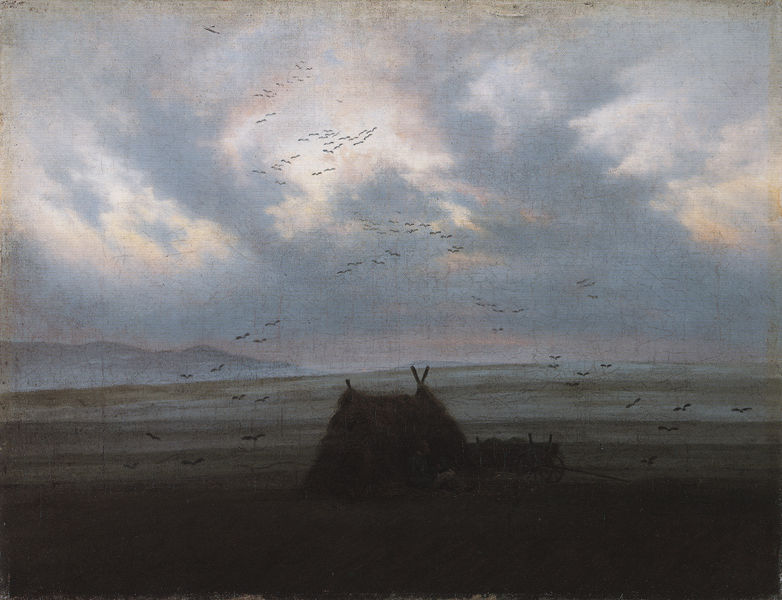
Titel: Nebelschwaden
Künstler: Caspar David Friedrich
Standort: Hamburg
Institution: Kunsthalle
Schlagwörter: berg, blau, dunkel, gemälde, gewitter, himmel, mann, meer, schatten, vogel, wasser, weiß, wolken, landschaft, sand, sitzen, abend, braun, grau, hell, hintergrund, licht, nacht, schwarz, stroh, dach, haus, wiese, wolke, malerei, mensch, weit, dämmerung, ebene, einsamkeit, feld, ferne, horizont, hügel, kalt, morgen, natur, schilf, sonnenaufgang, vögel, weite, wind, einsam, flach, hütte, sonne, boden, land, sitzend, rosa, schön, fliegen, karren, räder, vogelschwarm, strand, düster, abends, heu, berge, farben, gebirge, leer, leere, giebel, dunst, nebel, sonnenuntergang, kahl, rast, holzkarren, karre, rad, wagen, wagenrad, stille, friedrich, romantik, möwen, sturm, blue, oil, people, red, white, black, dark, empty, gray, green, grey, painting, sitting, monet, sitzt, oil painting, pink, brown, stimmung, wooden, steppe, bauer, ebbe, stangen, durchblick, strohdach, schwarm, deichsel, wood, sad, lanschaft, cloud, clouds, man, sky, wanderer, building, field, hill, hills, house, landscape, mountain, mountains, nature, sea, see, shore, water, distance, horizon, roof, sun, kühl, frühstück, balu, schlitten, snow, winter, autumn, evening, grass, light, dusk, dwelling, night, drawing, hillside, shadow, realism, animals, bird, birds, flying, romantic, romanticism, krähen, zugvögel, fall, morgenröte, ice, wings, beach, cloudy, scene, zelt, heuwagen, person, lager, fledermaus, wolkenhimmel, cart, watercolor, art, ground, artist, meereslandschaft, hut, animal, foreground, cabin, carriage, farm, home, plains, shack, wagon, cottage, chariot, calm, figure, windschutz, dunes, seaside, tent, fields, sunset, stripes, resting, shade, fishing, garbe, desert, dawn, sunrise, flock, working, bank, jurte, fog, structure, mist, marsh, barren, stick, plain, shelter, scary, scharm, waiting, camp, wheel, dust, barn, poop, nordisch, wheelbarrow, mud, hay, straw, chart, bleak, zeltstangen, wheels, kind, lonely, class, sticks, akkustisches bild, plane, sadness, tow, watery, morning, poles, naturalism, sfumato, spitzweg, scenery, marshes, soft, 19th century, twilight, gloomy, marine, crows, mountaints, fogg, shining, diffuse, weagon, brids, camping, desolate, campin, romatic, prairie, prarie, shadowy, sight, stohdach, flederrmäuse, lonesome, nortpole, pinke, vögelk, lonliness, hey, cloudytent, thatch, teepee, leanto, hauwgwn, flock of birds, wagon wheel, abendrot, kkk, slying, greass, landschft, lmlm, klklk, iuiuoi, iouoiu, vögelschwärme, heukarren, tepee, teepe, low, pield, scenescape, aird, airid, trailer, flocks, tencamping, wwagon, wagoin